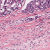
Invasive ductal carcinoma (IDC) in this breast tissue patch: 1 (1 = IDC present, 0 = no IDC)